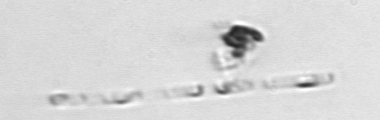
Label: Skeletonema